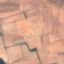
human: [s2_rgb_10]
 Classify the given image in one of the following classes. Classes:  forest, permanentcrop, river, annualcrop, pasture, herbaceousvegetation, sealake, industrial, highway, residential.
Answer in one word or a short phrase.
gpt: PermanentCrop